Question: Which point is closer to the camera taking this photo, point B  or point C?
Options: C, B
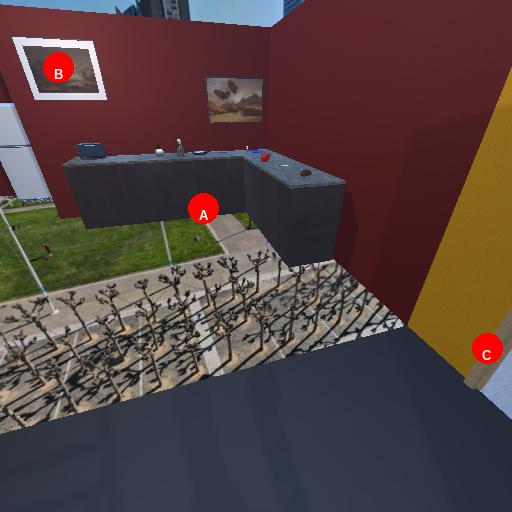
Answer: C